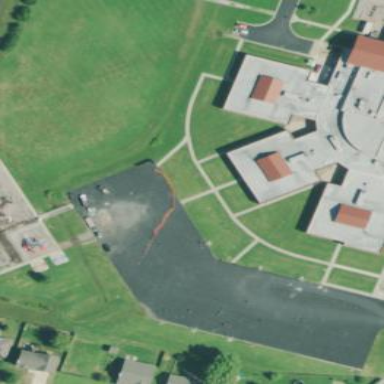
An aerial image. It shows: Asphalt schoolyard.